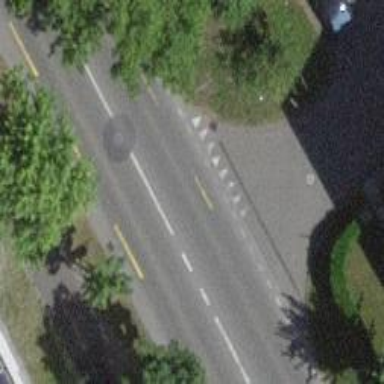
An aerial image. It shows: Road with "give way" sign.